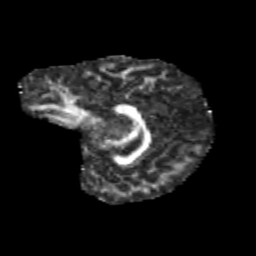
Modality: FA
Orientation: sagittal
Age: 11
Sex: female
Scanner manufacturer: siemens
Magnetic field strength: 3 T
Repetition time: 3.8 s
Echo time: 0.07 s